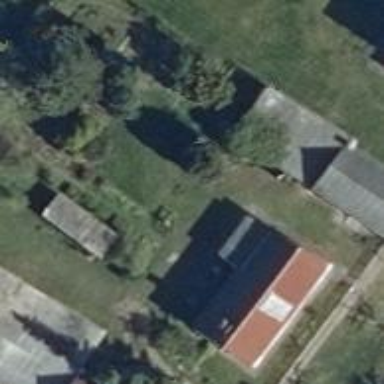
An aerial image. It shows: Simple and straightforward house.